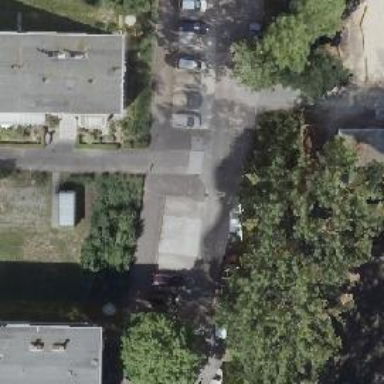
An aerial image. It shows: Concrete driveway designated as service road.